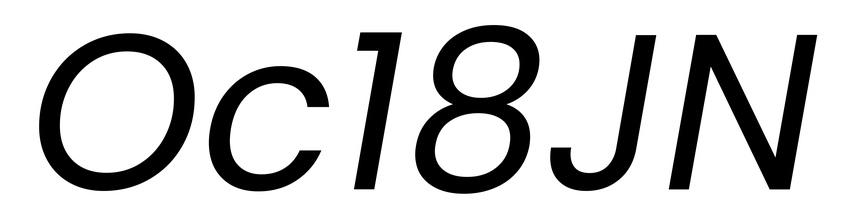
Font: Poppins-Italic